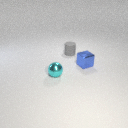
small gray rubber cylinder to the left of small blue metal cube